Interaction volume radius: 5 \u00c5
Interaction volume height: 20 \u00c5
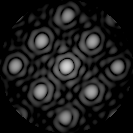
Disorder parameter: 0.09487